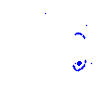
Particle: electron